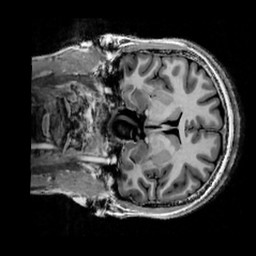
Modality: T1w
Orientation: coronal
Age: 33
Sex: female
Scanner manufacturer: siemens
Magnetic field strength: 7 T
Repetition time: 6 s
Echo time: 0.00283 s